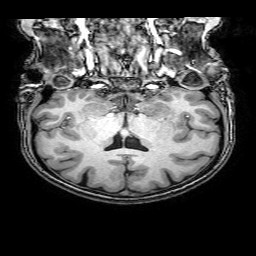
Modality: T1w
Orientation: sagittal
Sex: female
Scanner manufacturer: philips
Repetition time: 0.008205 s
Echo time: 0.00378 s